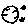
Label: moon